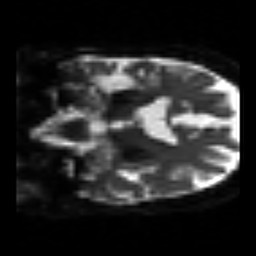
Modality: sbref
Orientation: coronal
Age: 62
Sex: female
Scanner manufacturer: siemens
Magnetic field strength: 3 T
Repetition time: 3.2 s
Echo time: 0.081 s